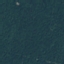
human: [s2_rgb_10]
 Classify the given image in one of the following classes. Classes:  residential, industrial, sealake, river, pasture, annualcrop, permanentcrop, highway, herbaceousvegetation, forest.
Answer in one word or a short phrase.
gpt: Forest